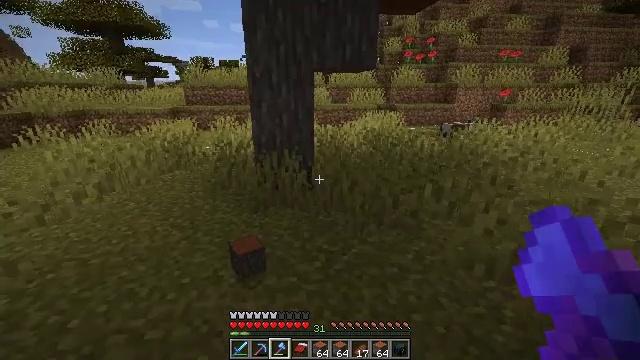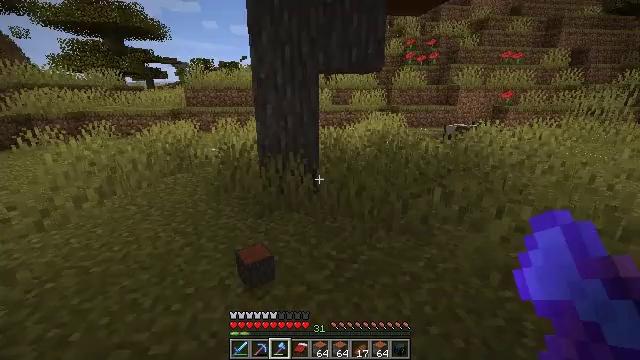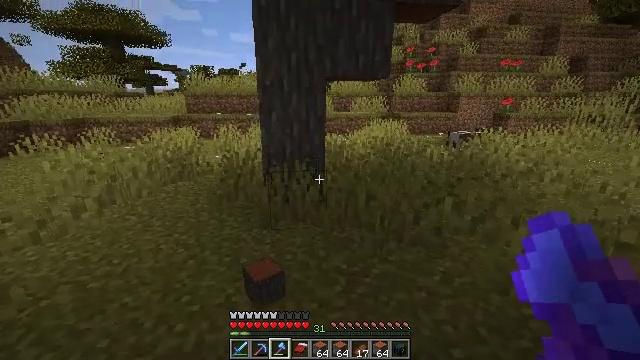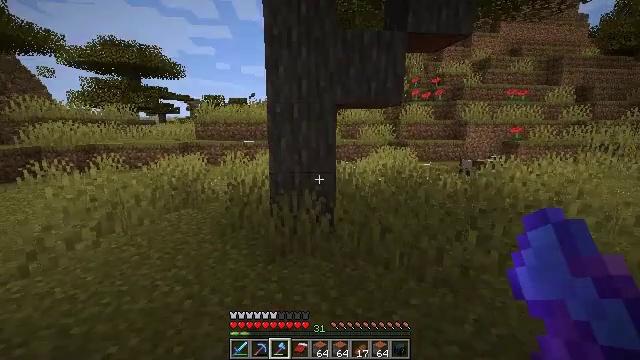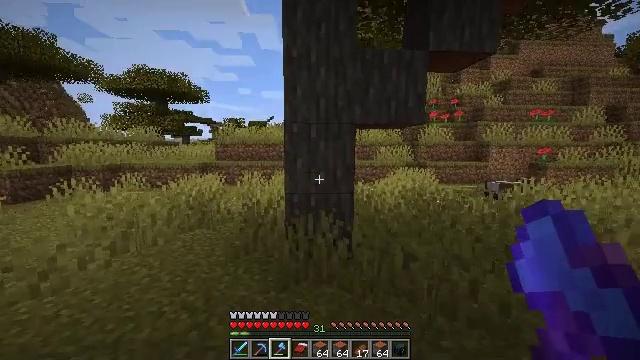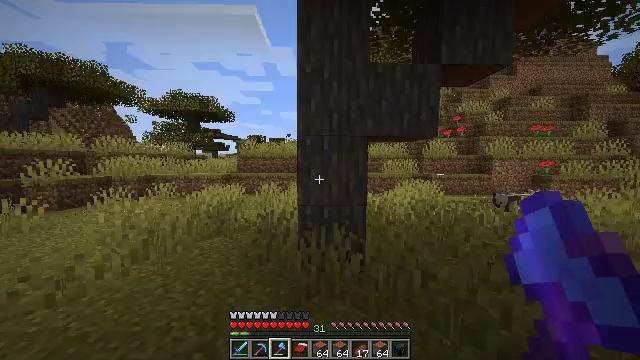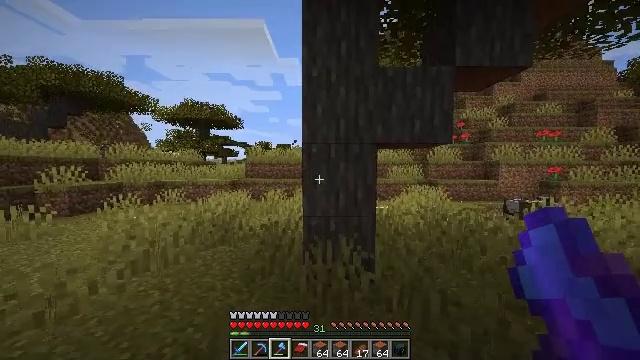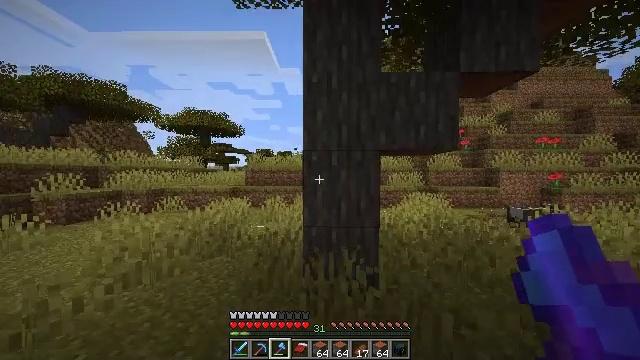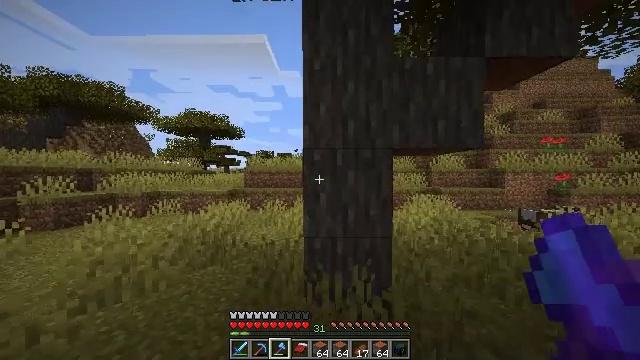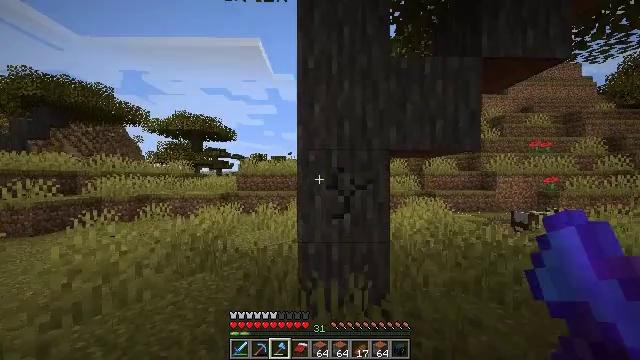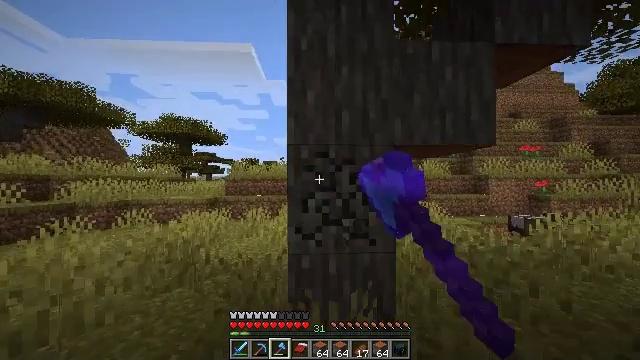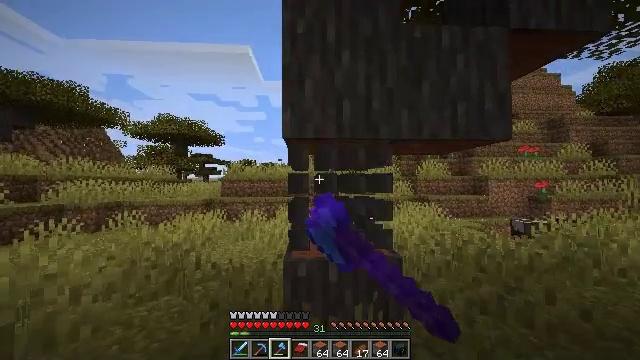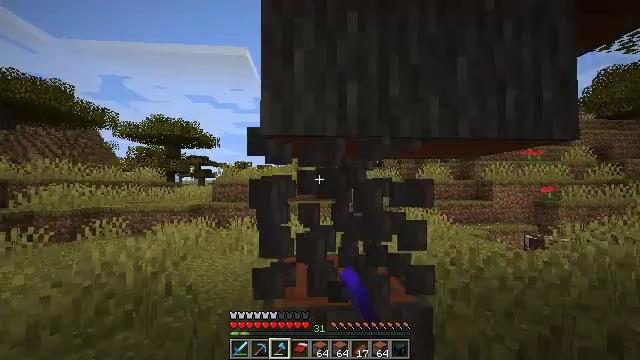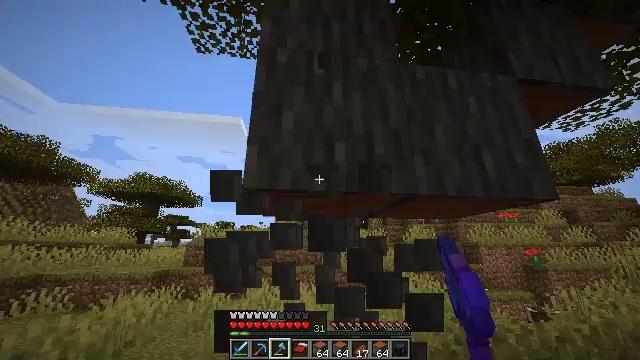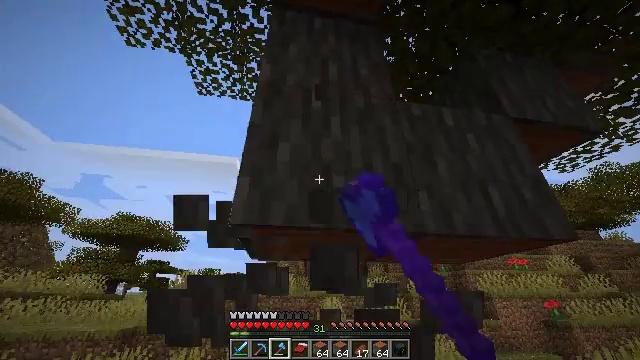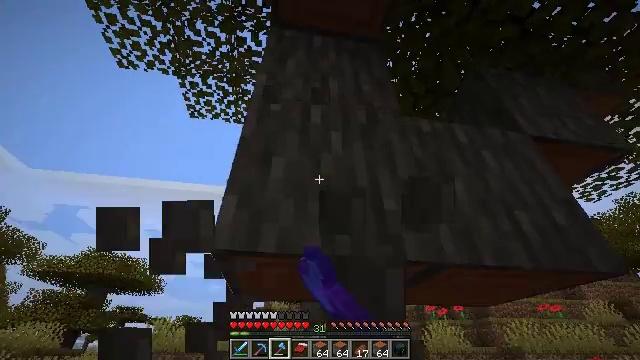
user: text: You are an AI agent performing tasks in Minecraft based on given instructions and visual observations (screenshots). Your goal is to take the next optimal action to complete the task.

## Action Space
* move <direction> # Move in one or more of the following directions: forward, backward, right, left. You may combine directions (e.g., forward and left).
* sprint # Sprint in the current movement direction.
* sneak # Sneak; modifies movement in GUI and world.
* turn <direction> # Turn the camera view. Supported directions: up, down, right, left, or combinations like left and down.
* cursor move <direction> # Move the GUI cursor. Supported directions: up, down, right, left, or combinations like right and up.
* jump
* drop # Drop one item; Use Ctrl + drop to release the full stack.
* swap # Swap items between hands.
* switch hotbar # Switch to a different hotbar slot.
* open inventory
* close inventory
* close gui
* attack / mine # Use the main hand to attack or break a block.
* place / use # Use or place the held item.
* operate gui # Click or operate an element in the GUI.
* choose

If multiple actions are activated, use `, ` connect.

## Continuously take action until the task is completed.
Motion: motion action
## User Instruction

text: Break the acacia log from the tree.
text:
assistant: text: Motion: move forward and move left
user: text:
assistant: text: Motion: move forward, turn up
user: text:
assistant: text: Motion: move forward, sprint, turn left and up
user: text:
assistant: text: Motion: move forward, sprint, turn left and up
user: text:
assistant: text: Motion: move forward, sprint, turn left and up
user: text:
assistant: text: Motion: move forward, sprint, turn left and up
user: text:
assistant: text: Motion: move forward, sprint, turn up
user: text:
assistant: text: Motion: move forward, sprint
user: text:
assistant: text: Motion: move forward, sprint, turn right, attack / mine
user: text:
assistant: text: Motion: move forward, sprint, turn right and up, attack / mine
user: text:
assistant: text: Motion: move forward, sprint, attack / mine
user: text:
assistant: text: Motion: move forward, turn up, attack / mine
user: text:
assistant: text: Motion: turn right and up, attack / mine
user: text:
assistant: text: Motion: turn right and up, attack / mine
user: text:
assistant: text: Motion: turn up, attack / mine
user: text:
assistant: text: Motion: turn up, attack / mine
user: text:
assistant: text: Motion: turn up, attack / mine
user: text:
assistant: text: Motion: turn up, attack / mine
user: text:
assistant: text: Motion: move forward, attack / mine
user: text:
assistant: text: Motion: move forward, turn up, attack / mine
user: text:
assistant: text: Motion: move forward, turn up, attack / mine
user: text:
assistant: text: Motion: move forward, turn left and up, attack / mine
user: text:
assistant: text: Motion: turn left and up, attack / mine
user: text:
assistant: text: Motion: turn left and up, attack / mine
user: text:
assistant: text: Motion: turn left and up, attack / mine
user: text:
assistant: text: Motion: attack / mine
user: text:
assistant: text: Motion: attack / mine
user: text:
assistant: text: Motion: attack / mine
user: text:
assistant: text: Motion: attack / mine
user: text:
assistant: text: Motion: attack / mine